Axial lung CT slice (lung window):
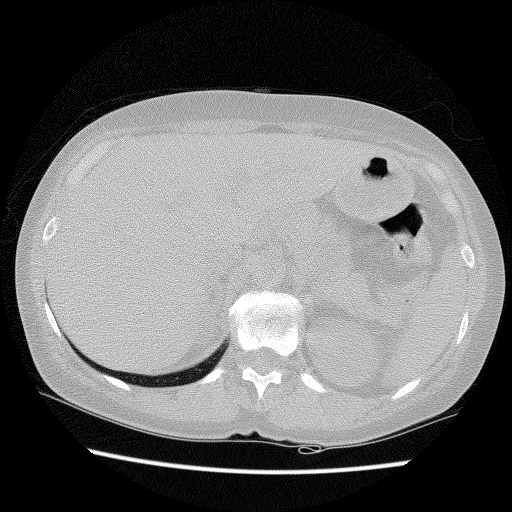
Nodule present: no